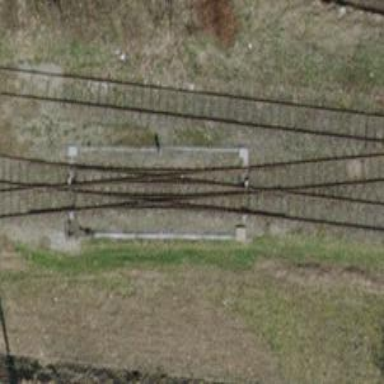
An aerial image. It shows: Single-track spur railway line.